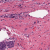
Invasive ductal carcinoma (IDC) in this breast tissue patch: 0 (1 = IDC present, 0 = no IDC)